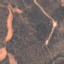
Land use / land cover class: HerbaceousVegetation